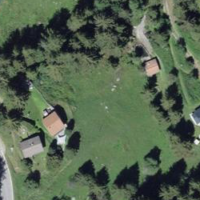
EUNIS habitat code: 26
Species observed at this site:
Sambucus racemosa